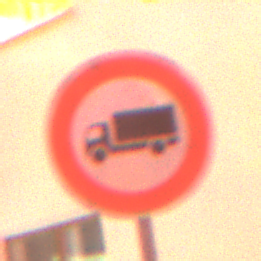
Verkehrszeichen: VerbotFuerKraftfahrzeugeUeberDreiKommaFuenfTonnen
Umgebung: Outdoor, Urban
Tageszeit: Night
Wetter: Overcast
Licht: Artificial
Jahreszeit: Winter
Kontrast: MediumContrast